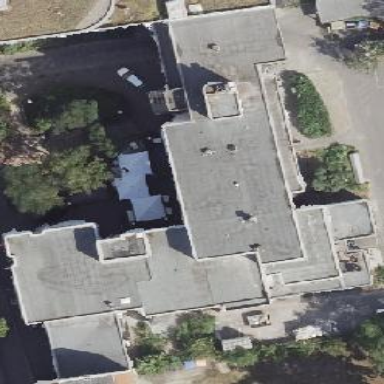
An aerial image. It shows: Commercial building.